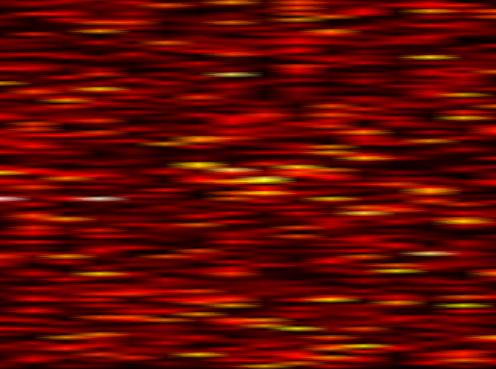
Label: UFMC